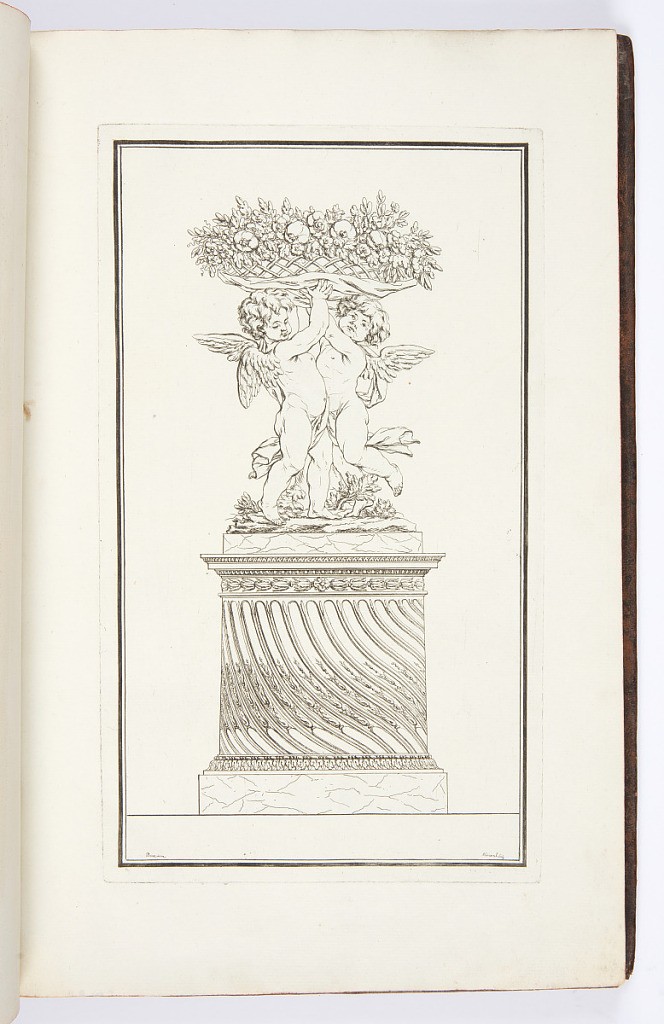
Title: PIED-D’ESTAL circulaire, surmonté de deux enfans tenant une corbeille
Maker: Louis-Gustave Taraval, French, 1738 – 1794
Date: ca. 1791
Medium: Etching on paper
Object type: Print
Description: Design for a stove heater decorated with neoclassical motifs, in the form of winged putti (children) holding a basket of flowers above their heads, standing on a pedestal decorated with fluting, fleurons, and repeating pattern moldings with leaf and egg motifs. The plate is signed.